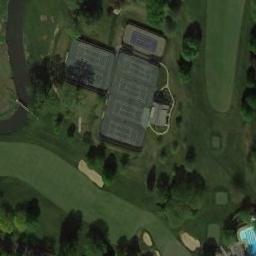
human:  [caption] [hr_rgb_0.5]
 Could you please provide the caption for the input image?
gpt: The tennis court is built on the lawn with some trees nearby .

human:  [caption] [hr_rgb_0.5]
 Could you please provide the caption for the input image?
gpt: The tennis court was shaded by a large tree .

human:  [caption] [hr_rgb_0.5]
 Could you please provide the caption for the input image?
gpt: The tennis courts are surrounded by grass .

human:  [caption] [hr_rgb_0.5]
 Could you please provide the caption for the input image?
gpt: The tennis court is on the grass next to some trees .

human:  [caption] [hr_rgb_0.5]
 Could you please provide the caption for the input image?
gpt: The tennis courts are on a green meadow .